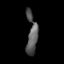
Tissue: prostate
Cell type: Fibroblasts
Senescence score: 0.7363
Nuclear area (px): 414
Mean DAPI intensity: 90.621